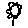
Label: flower